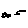
Label: cloud